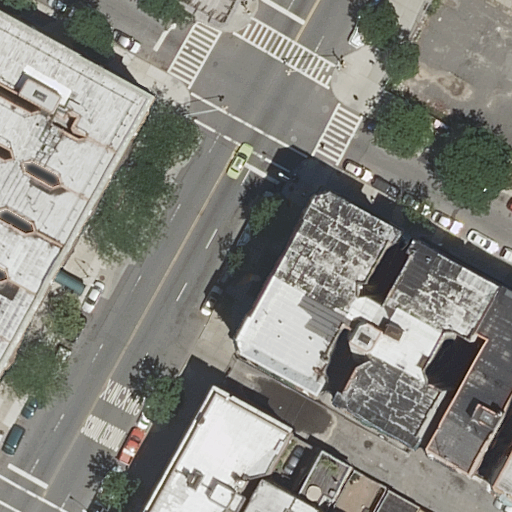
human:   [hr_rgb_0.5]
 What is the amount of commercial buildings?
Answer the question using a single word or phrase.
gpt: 0

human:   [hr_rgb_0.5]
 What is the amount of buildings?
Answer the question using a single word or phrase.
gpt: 14

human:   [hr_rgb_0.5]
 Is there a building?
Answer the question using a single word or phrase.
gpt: yes

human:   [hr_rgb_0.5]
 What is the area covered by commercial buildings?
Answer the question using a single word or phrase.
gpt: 0m2

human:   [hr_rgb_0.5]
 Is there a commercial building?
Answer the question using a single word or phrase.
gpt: no

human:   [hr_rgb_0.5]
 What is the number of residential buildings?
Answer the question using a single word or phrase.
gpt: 14

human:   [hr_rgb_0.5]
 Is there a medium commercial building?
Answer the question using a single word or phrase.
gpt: no

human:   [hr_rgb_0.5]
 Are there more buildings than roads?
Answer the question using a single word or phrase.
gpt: yes

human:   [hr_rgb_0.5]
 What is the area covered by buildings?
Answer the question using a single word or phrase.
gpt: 3081m2

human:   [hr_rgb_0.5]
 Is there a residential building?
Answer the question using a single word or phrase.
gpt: yes

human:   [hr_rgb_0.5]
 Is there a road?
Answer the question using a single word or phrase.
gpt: yes

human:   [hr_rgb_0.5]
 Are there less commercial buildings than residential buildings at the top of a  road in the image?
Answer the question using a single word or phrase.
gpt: yes

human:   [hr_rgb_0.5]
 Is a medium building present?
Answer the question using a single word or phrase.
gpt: yes

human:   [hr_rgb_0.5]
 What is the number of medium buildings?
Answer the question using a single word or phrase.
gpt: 6

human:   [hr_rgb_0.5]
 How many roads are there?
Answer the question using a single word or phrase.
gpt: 3

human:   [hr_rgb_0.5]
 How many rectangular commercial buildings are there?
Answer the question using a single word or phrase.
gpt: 0

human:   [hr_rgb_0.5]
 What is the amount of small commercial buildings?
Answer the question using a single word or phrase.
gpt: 0

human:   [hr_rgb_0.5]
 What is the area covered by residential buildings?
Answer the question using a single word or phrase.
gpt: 3081m2

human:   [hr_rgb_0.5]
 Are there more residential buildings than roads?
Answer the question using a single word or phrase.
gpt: yes

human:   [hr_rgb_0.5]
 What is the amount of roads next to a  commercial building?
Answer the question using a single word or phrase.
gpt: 0

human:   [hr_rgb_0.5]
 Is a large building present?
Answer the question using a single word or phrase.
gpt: yes

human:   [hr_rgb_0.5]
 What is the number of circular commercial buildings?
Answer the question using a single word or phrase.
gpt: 0

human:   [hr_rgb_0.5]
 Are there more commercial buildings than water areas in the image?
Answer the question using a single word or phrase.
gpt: no

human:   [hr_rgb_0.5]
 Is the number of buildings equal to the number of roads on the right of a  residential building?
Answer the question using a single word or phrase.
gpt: no

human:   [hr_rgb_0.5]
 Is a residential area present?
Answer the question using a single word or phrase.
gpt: no

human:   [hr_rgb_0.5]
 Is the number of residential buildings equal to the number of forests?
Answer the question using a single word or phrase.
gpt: no

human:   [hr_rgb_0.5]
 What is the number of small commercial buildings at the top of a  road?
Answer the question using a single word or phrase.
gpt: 0

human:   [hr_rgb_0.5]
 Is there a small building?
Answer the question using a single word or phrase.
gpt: yes

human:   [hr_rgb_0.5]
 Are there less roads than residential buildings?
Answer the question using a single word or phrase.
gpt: yes

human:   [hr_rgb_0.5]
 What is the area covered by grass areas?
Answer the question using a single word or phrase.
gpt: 0m2

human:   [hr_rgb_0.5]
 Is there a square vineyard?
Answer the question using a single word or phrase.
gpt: no

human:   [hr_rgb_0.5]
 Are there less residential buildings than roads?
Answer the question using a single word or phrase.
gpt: no

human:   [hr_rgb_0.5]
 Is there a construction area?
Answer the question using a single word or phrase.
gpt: no

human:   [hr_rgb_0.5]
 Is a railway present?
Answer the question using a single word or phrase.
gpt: no

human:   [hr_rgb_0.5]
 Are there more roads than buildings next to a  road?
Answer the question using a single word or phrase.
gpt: no

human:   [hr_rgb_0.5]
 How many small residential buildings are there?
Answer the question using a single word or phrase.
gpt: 7

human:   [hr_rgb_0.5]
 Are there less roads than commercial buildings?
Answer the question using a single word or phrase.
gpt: no

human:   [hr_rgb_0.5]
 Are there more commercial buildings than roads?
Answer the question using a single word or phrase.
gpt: no

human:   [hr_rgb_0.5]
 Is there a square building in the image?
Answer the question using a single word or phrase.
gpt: no

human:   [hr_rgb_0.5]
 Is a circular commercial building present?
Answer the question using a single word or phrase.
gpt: no

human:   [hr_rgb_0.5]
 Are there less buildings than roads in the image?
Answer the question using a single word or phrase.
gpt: no

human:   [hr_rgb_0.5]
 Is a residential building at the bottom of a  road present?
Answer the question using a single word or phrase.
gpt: yes

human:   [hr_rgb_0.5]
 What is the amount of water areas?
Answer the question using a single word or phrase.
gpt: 0

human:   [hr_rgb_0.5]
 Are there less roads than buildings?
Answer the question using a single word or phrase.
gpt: yes

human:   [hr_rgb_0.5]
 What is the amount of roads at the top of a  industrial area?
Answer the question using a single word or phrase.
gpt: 0

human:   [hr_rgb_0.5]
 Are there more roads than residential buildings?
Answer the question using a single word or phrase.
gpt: no

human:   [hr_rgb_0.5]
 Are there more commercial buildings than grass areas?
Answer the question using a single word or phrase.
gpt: no

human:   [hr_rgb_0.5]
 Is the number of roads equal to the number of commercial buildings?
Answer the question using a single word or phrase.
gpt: no

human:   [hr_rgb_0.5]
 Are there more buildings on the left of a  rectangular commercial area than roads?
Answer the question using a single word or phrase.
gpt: no

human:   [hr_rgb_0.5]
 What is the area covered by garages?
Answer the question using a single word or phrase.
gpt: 0m2

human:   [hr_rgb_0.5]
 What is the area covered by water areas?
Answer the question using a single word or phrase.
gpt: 0m2

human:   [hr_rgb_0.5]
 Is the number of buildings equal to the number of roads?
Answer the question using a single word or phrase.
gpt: no

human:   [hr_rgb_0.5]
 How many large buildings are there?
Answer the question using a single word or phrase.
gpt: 1

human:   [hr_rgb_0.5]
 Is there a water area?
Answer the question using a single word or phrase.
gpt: no

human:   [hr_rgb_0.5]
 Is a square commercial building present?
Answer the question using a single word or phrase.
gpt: no

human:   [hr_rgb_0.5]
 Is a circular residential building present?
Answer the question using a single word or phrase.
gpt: no

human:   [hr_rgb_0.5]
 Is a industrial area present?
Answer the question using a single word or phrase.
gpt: no

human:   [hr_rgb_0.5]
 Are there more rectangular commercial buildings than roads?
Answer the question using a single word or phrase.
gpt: no

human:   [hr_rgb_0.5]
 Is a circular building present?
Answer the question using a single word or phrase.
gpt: no

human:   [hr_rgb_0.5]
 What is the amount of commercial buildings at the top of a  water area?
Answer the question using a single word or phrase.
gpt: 0

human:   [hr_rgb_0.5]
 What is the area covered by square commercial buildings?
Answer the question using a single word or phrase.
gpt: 0m2

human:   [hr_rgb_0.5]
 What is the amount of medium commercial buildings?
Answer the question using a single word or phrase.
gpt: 0

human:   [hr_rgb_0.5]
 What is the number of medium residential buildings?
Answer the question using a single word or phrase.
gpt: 6

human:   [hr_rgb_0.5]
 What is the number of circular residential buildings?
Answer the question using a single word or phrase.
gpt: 0